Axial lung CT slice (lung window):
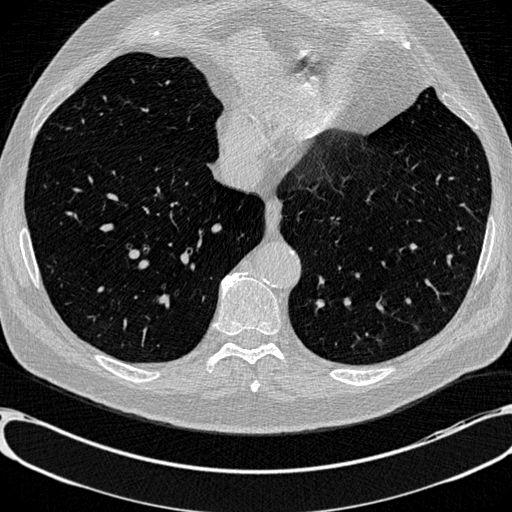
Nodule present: no